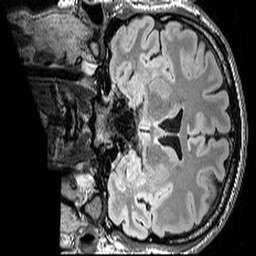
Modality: FLAIR
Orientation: coronal
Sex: male